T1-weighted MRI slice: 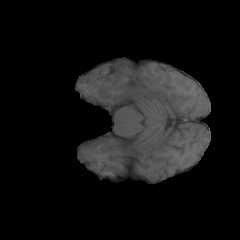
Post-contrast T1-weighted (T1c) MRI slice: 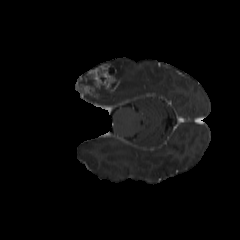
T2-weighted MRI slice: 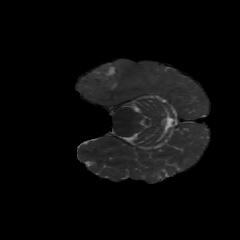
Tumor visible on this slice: yes